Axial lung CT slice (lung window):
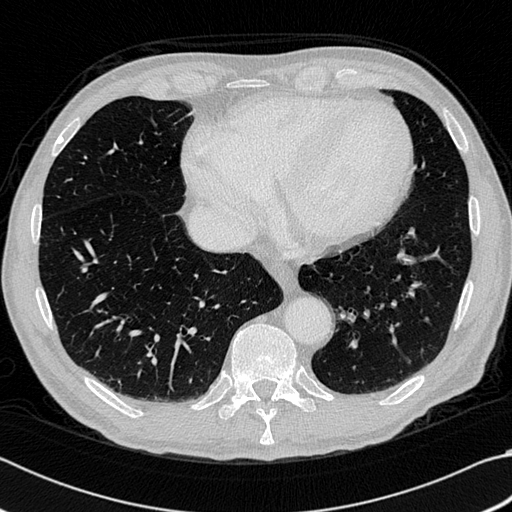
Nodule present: no